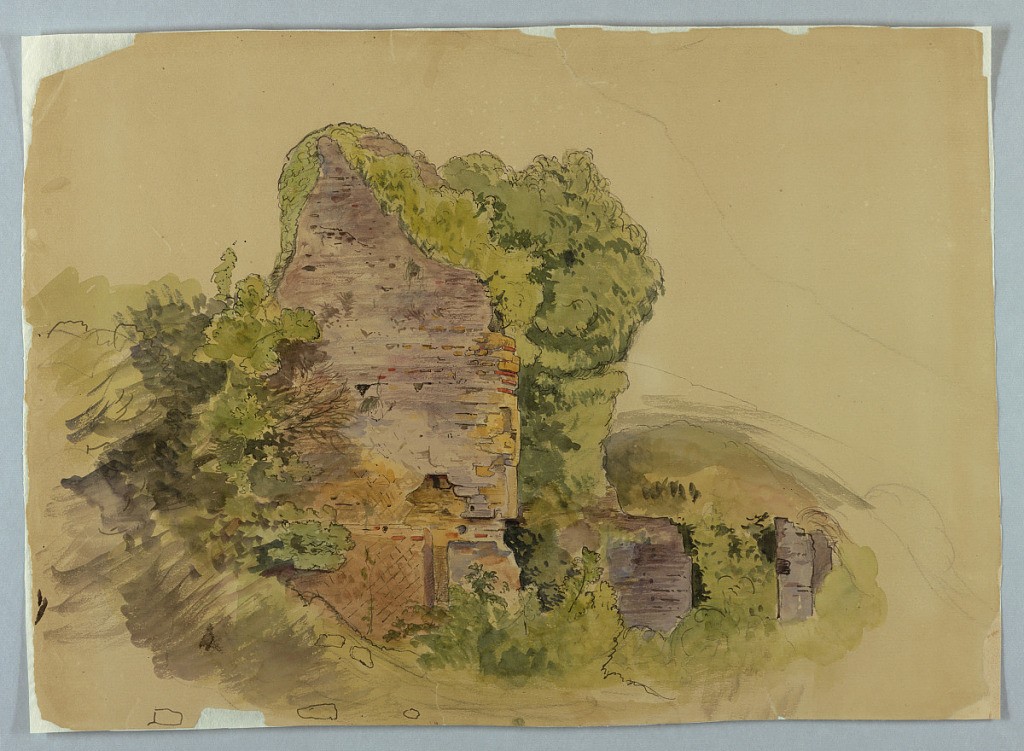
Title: Tower Base, Sketch of Ruins in Forest
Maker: William Stanley Haseltine, American, 1835–1900
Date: ca. 1855
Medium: Brush and watercolor, graphite on paper
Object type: Drawing
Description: Sketch of forest with the ruins of a building.